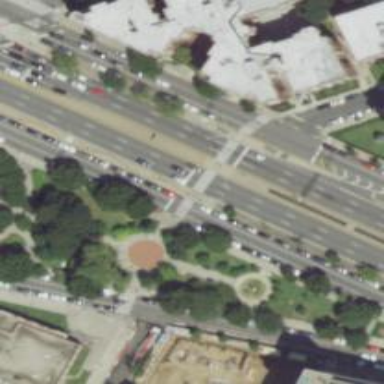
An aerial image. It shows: Footway that serves as traffic island.